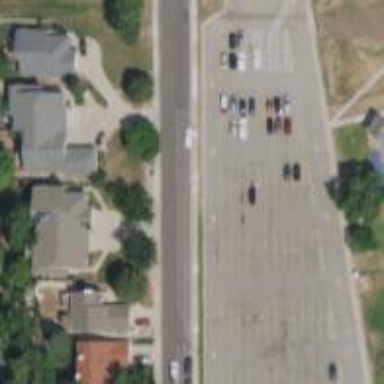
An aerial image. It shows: Service road with asphalt surface designated for school use.